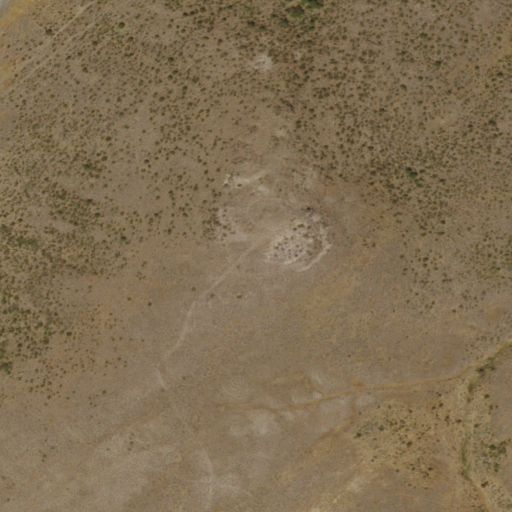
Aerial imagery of mountain in Nevada named Quarry Hill containing only shrub